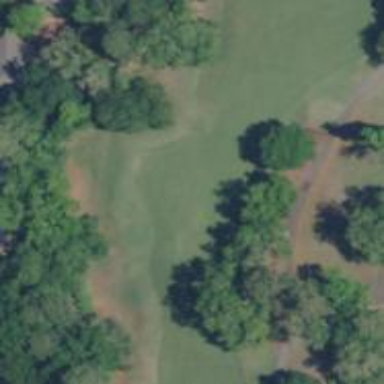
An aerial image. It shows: View of golf hole.